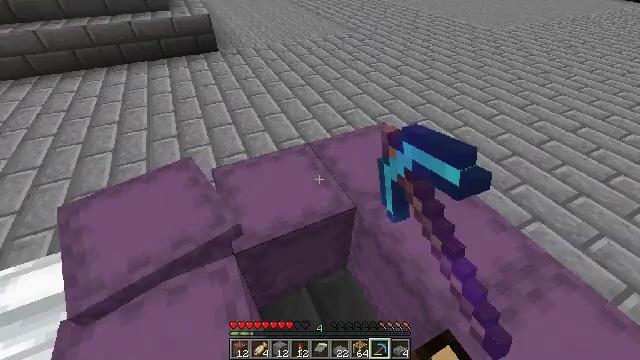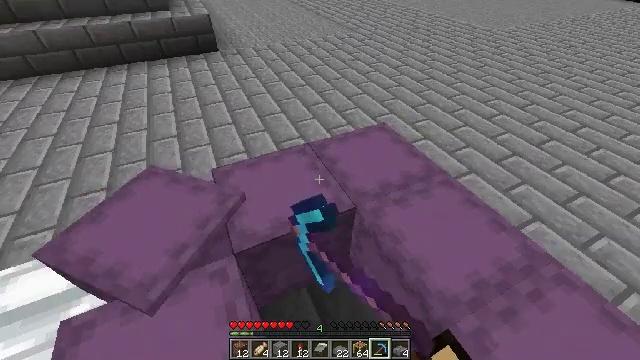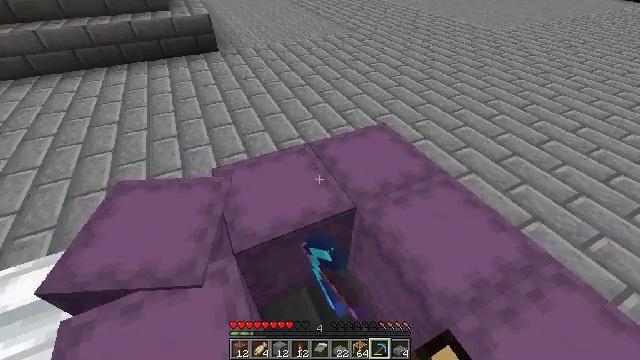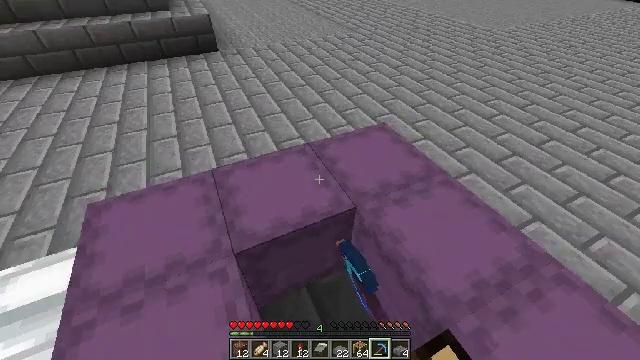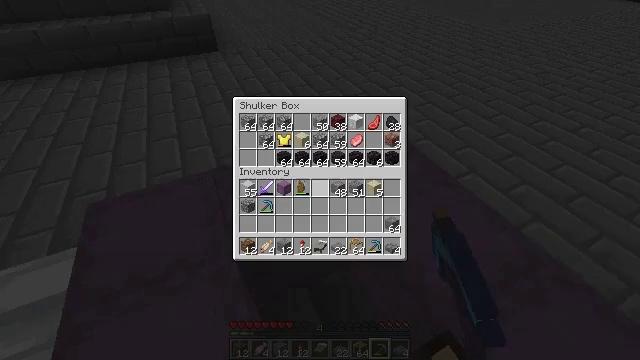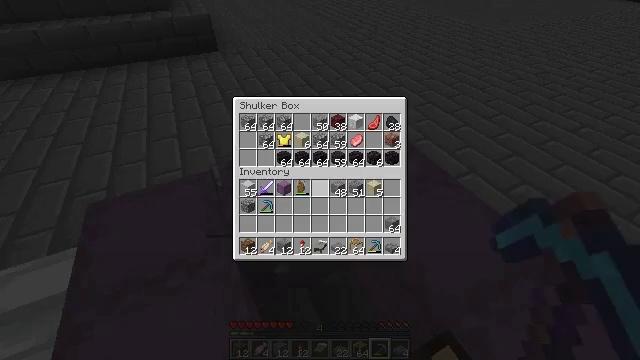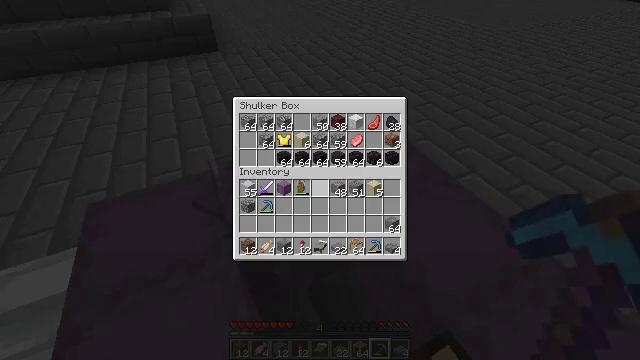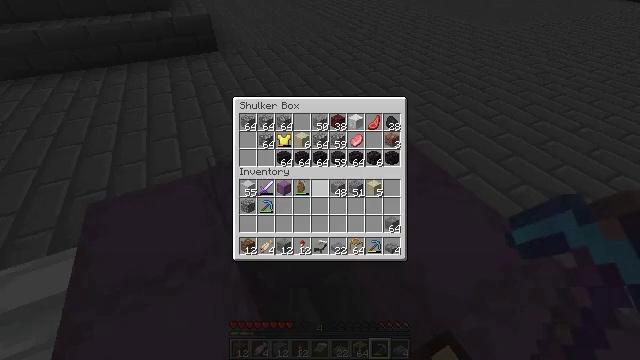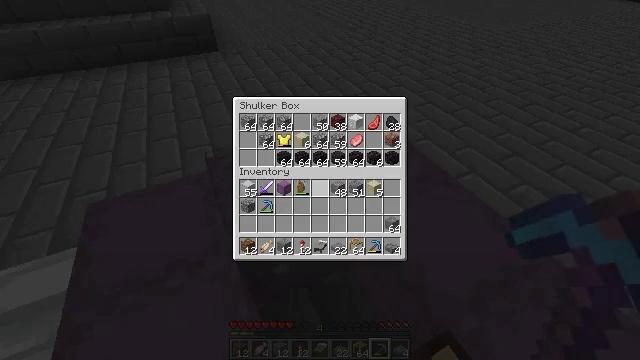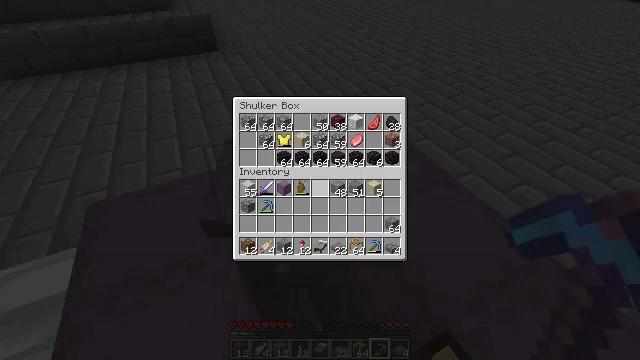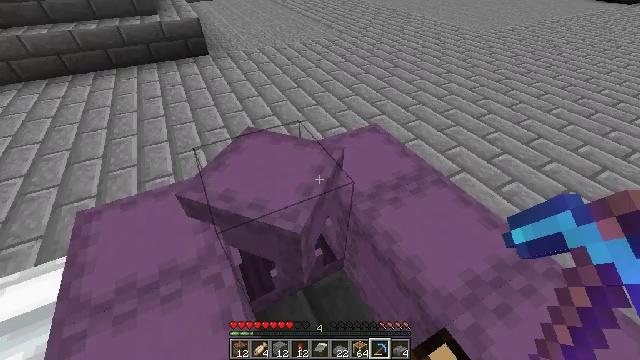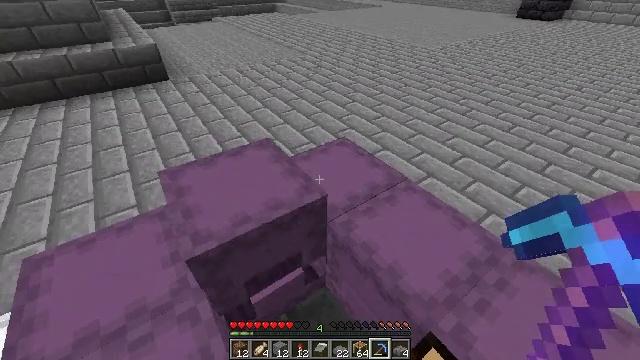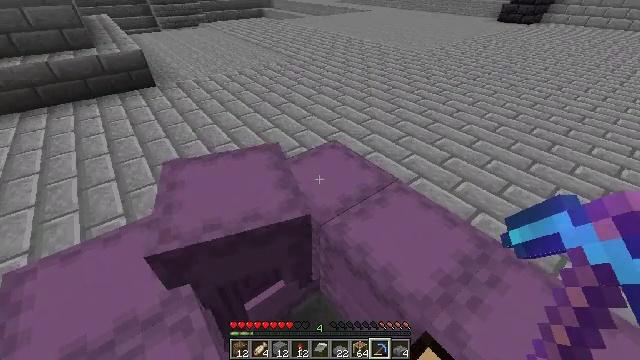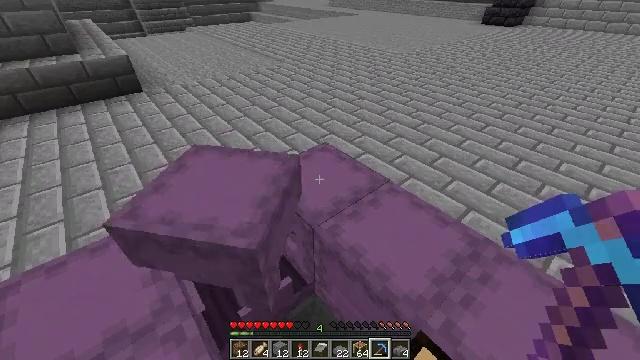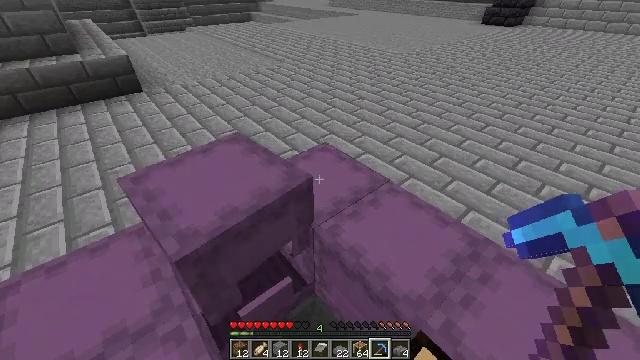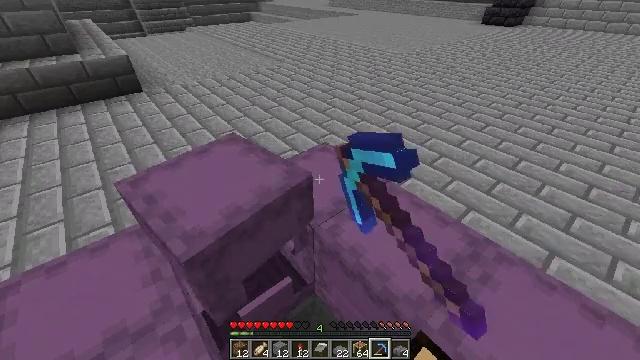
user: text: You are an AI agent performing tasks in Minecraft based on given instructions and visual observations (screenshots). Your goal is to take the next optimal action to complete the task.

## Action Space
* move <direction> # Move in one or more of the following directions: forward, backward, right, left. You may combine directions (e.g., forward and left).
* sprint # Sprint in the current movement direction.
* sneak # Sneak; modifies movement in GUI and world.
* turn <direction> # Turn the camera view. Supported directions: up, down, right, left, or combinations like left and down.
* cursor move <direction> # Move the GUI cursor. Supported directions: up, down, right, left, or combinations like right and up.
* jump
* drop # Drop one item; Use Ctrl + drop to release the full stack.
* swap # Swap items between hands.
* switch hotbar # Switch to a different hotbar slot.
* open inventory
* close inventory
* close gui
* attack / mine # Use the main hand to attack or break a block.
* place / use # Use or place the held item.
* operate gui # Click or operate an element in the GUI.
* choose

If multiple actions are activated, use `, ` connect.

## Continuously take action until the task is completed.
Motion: motion action
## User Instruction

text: Collect the shulker box to move it.
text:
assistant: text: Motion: use / place
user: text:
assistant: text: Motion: no_op
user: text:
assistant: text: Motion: no_op
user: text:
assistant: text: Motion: no_op
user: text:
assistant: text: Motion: no_op
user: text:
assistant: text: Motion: no_op
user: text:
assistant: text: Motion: no_op
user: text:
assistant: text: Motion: no_op
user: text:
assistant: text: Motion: no_op
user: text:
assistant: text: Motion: cursor move right, close inventory
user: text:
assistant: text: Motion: turn right and up, close inventory
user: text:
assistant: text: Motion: turn right
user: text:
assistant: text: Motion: turn right
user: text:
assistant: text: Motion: use / place
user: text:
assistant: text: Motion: use / place
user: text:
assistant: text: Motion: use / place
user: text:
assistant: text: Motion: no_op
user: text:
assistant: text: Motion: no_op
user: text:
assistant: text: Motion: open gui
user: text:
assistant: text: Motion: no_op
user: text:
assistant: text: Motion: no_op
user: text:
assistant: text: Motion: no_op
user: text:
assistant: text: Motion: no_op
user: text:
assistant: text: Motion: no_op
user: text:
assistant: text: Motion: cursor move up
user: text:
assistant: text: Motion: cursor move left and up
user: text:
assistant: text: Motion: cursor move left and up
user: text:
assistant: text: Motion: sneak, cursor move left
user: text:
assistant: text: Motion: sneak
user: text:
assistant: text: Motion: sneak